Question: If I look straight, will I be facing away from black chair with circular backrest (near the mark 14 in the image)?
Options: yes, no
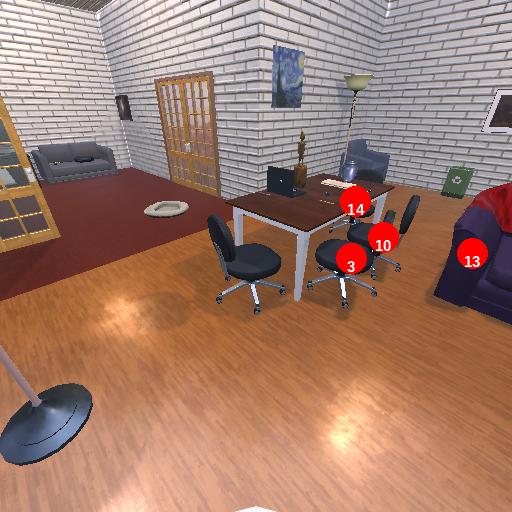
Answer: yes